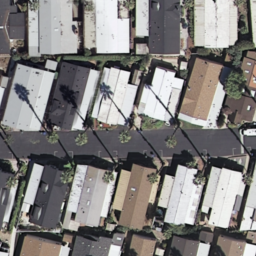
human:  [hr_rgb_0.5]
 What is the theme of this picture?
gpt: mobile home park

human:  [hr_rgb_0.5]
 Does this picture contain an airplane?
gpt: no

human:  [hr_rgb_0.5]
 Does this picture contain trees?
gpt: yes

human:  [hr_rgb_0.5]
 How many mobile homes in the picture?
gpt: fifteen

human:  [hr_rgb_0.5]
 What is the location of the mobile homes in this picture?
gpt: up and bottom